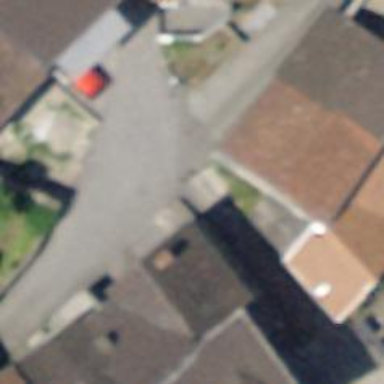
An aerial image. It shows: Alleyway designated as service road.